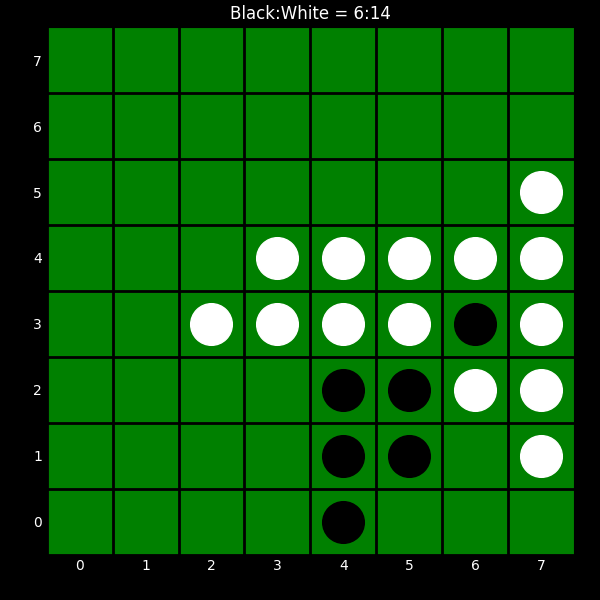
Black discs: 6
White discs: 14